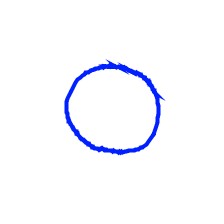
Shape: circle